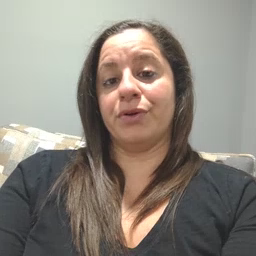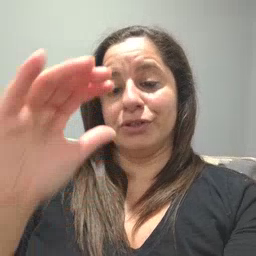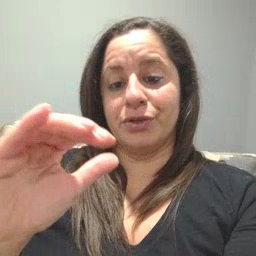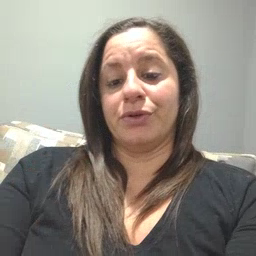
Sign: child